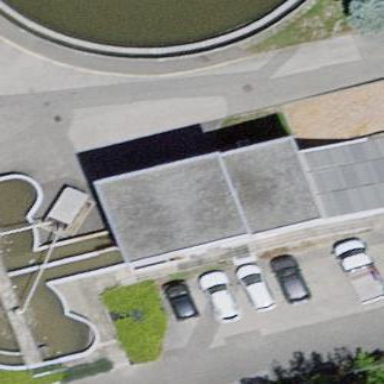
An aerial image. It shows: Building that is wastewater plant.